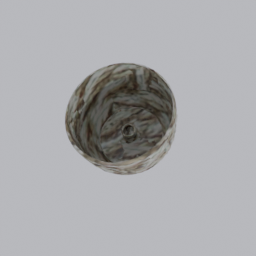
Label: decoration